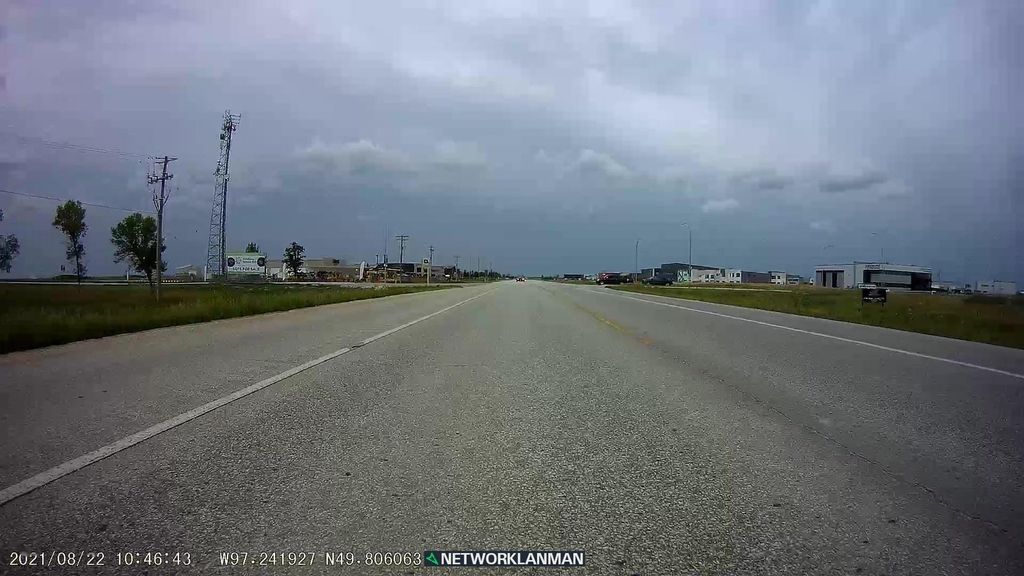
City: winnipeg